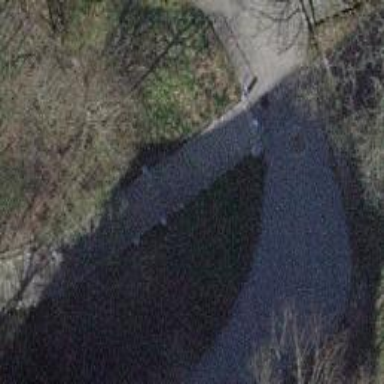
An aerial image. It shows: Concrete path.